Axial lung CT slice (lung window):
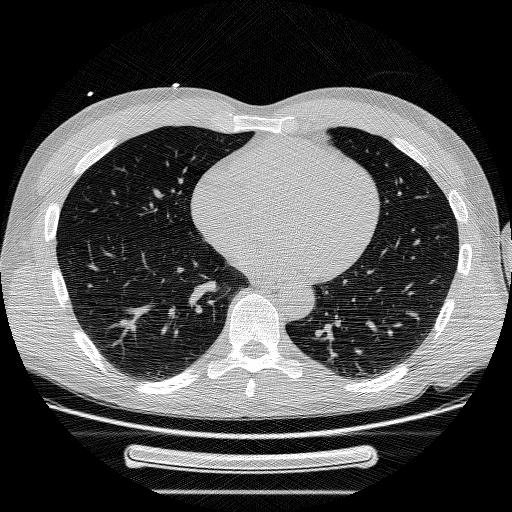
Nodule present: no